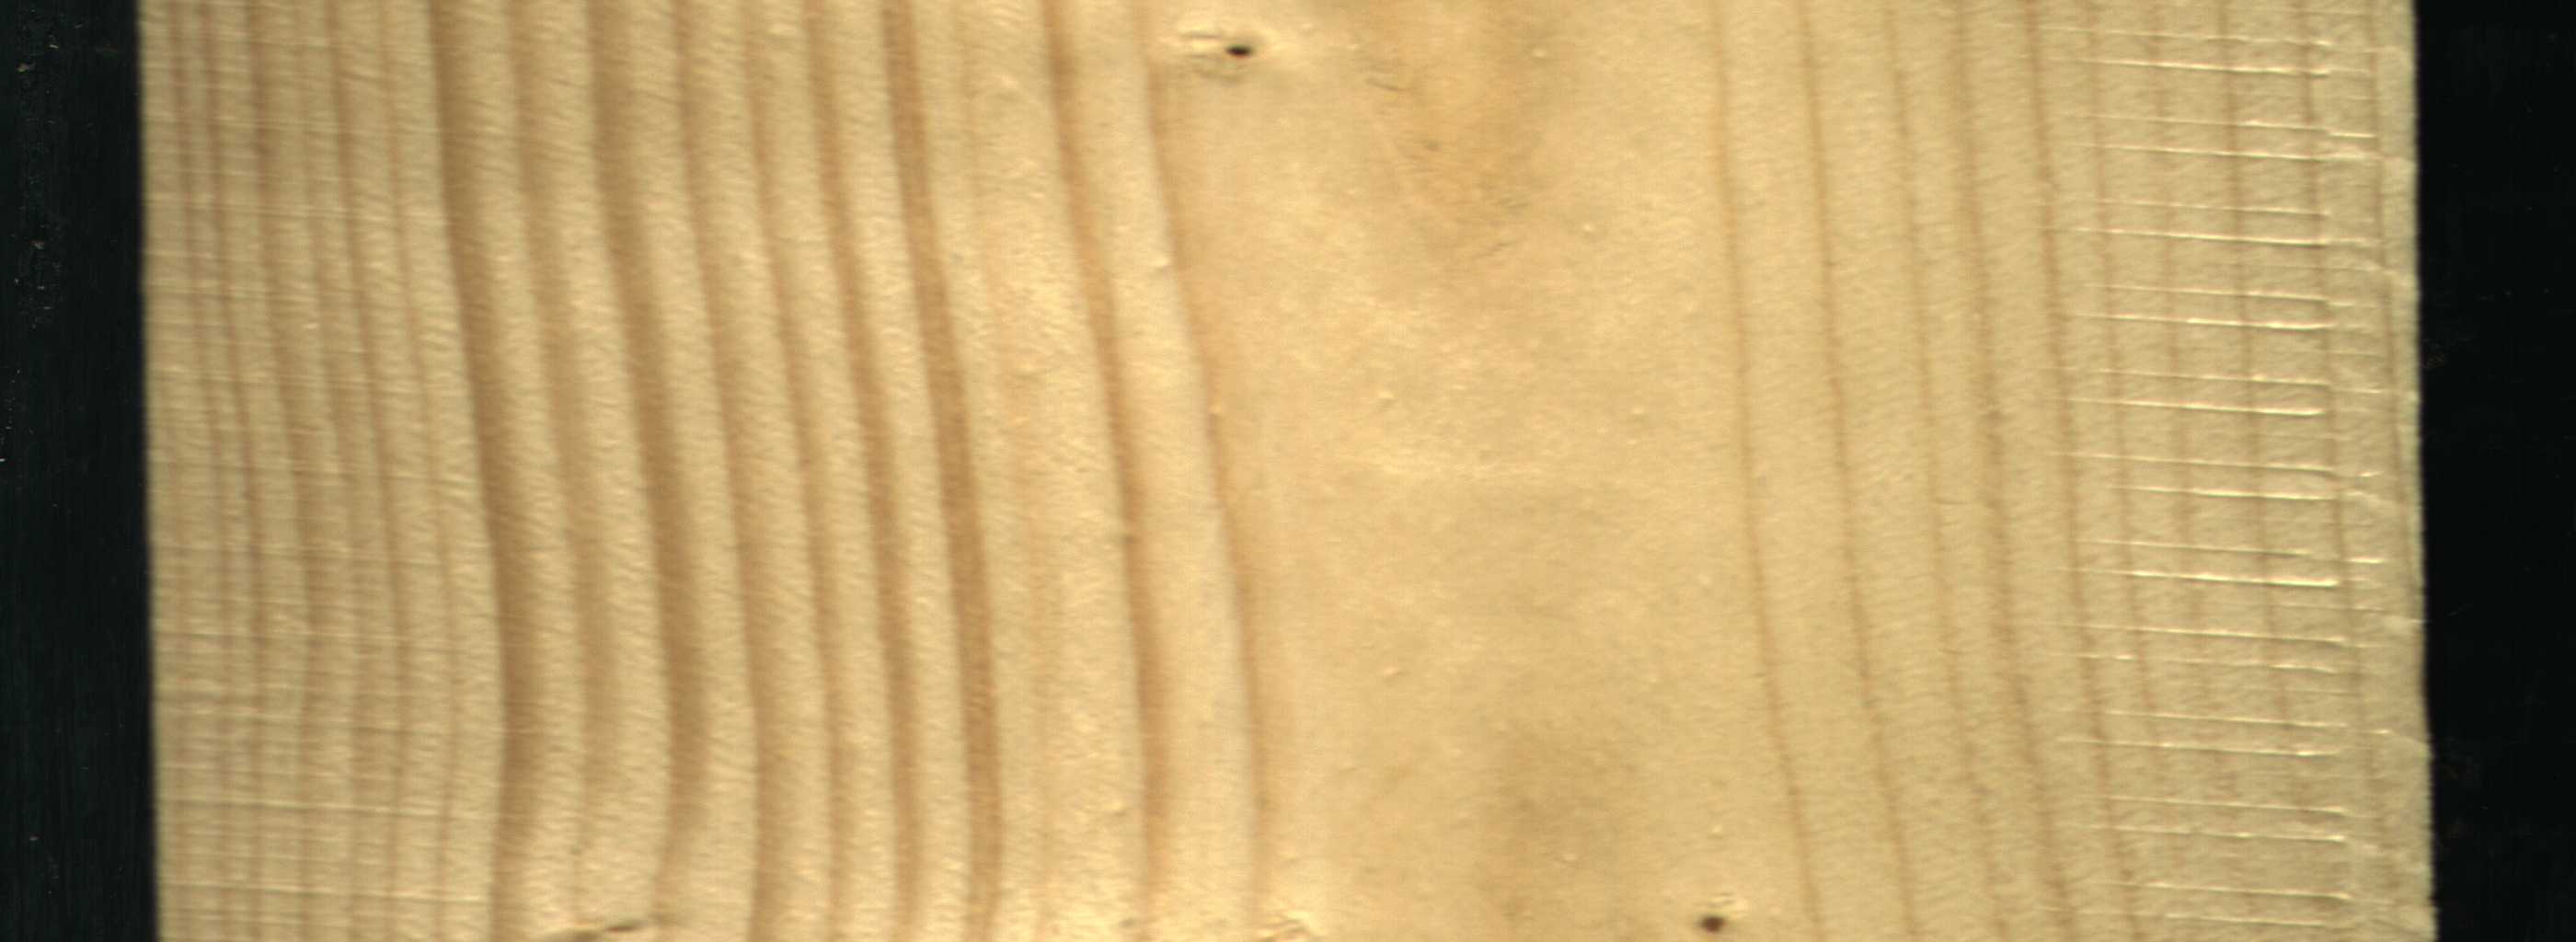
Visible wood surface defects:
Dead_Knot
Live_Knot